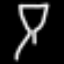
Label: hourglass